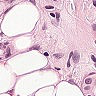
Metastatic tissue present: yes